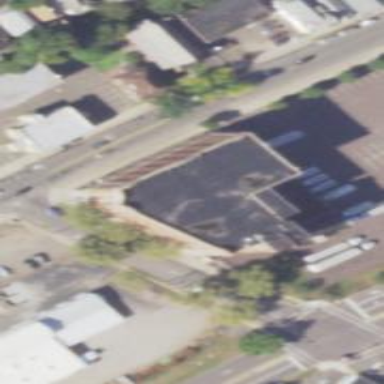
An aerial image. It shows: Building.